Question: I'd like my contents be placed as shown here:

Inside two 'div''s floated side-by-side in HTML & CSS. I could use some CSS in an unintuitive way to get that but it's practice I don't want to follow.
I would like to know the right way to code this. It it will remove a major hurdle in learning HTML & CSS.
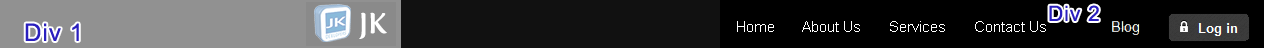
Answer: html
'''
<div class="left">
<h1>jk</h1>
</div>
<div class="right">
<ul>
<li><a href="#">home</a></li>
<li><a href="#">sample</a></li>
<li><a href="#">sample</a></li>
<li><a href="#">sample</a></li>
<li><a href="#">sample</a></li>
</ul>
<a class="logIn" href="#">log in</a>
</div>
'''
css
'''
.left{
float:left;
background-color:#898989;
width:30%;
}
.left h1 {
font-size:20px;
float:right;
padding:1px 5px;
color:#fff;
}
.right {
float:right;
background-color:#222;
width:70%;
}
.right ul {float:left; }
.right ul li {
float:left;
list-style-type:none;
color:#fff;
padding:0 5px;
}
.right ul li a {
color:#fff;
text-decoration:none;
}
.logIn {
float:right;
margin:8px 5px 0 0;
text-decoration:none;
background-color:#3c3c3c;
padding:5px;
}
'''
<URL>